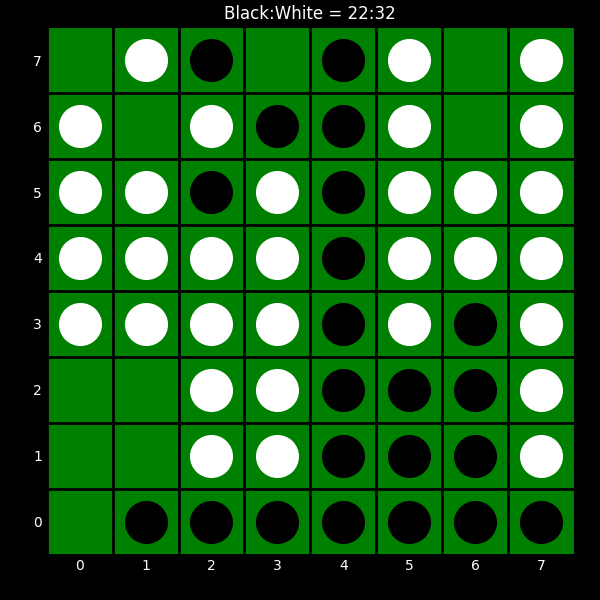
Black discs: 22
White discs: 32